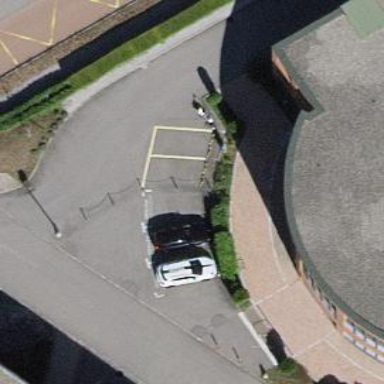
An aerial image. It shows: Parking area with asphalt surface.